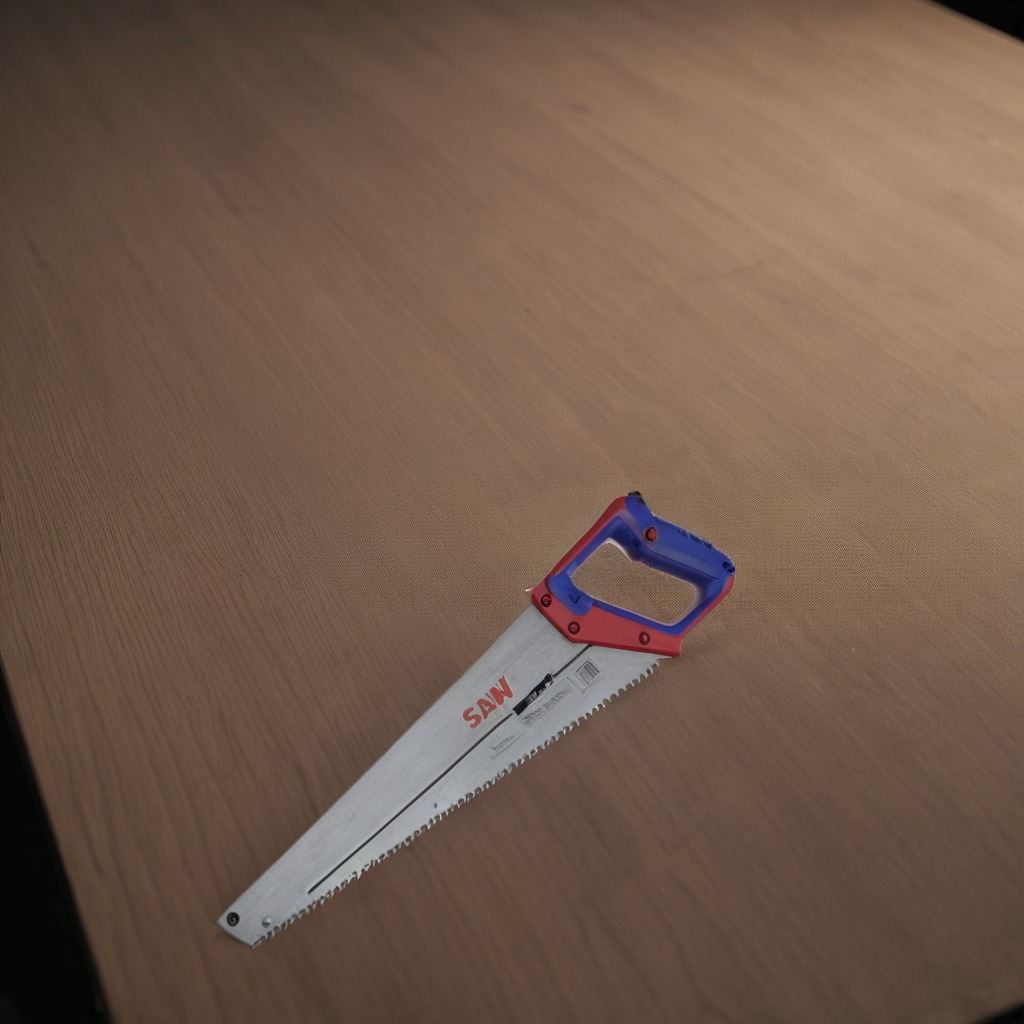
A metal saw lies on a wooden table inside a workshop at night.